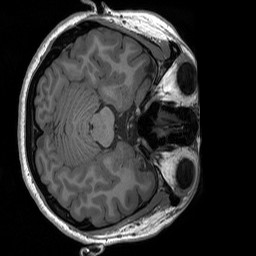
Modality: T1w
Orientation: axial
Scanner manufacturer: siemens
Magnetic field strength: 3 T
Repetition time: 1.76 s
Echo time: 0.0022 s